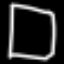
Label: square